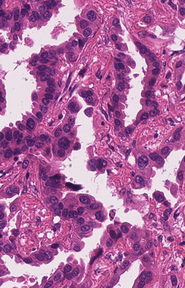
Tumor epithelial tissue: yes
Tumor-associated stroma tissue: yes
Normal tissue: no